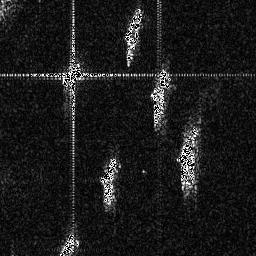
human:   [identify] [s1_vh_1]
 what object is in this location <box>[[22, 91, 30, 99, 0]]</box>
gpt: <ref>1 small ship at the bottom left</ref>